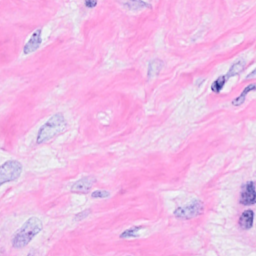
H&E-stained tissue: Breast